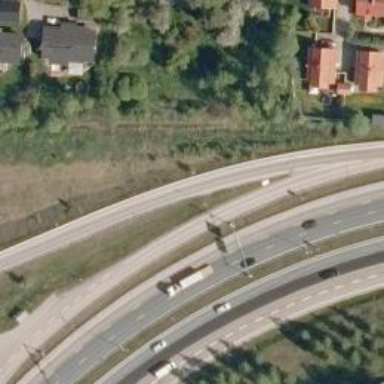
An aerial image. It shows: Asphalt trunk link road.